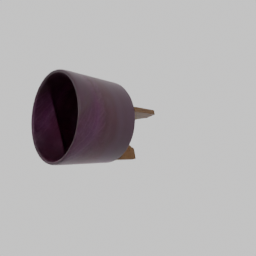
Label: furniture